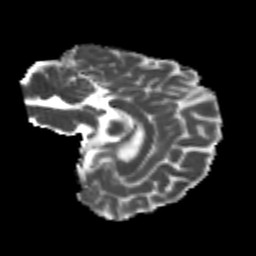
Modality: MD
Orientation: sagittal
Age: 21
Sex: female
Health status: healthy
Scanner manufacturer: philips
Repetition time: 7.386 s
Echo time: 0.08599 s